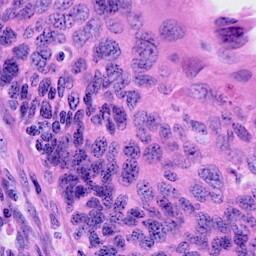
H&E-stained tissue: Cervix